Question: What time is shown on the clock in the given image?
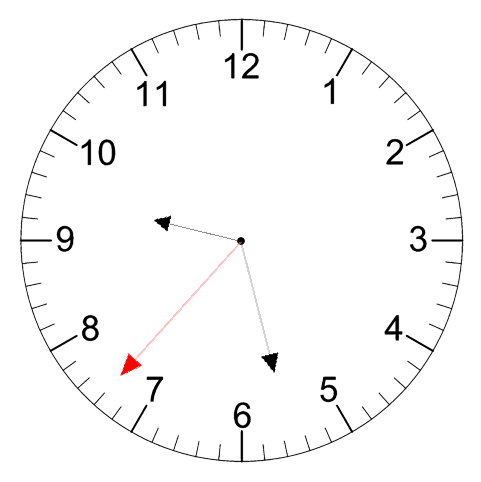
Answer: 09:27:37